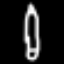
Label: pencil